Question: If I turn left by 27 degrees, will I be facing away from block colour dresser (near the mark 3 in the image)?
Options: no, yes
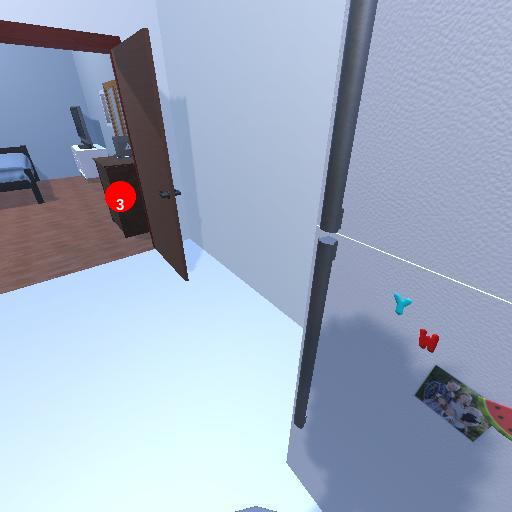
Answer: no